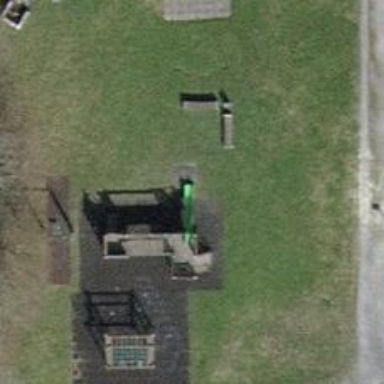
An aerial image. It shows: Playground area for leisure activities on the land.